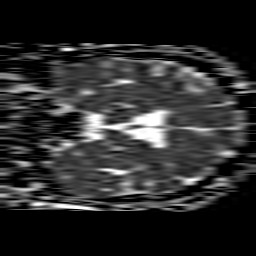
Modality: ADC
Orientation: coronal
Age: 45
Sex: male
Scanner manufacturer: philips
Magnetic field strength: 1.5 T
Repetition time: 3.505 s
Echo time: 0.09255 s